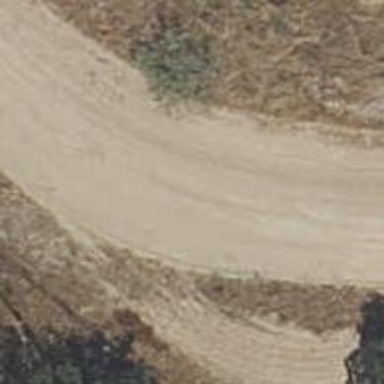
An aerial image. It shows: Dirt track road.